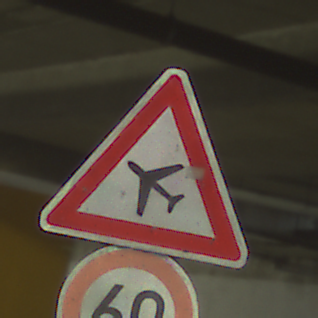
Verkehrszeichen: FlugbetriebRechts
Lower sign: Geschwindigkeit60
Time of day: NotSpecified
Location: Indoor (Special)
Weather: NotSpecified
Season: NotSpecified
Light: Artificial